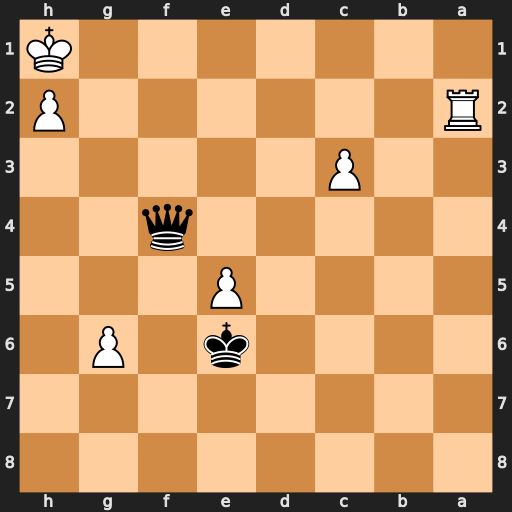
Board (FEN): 8/8/4k1P1/4P3/5q2/2P5/R6P/7K
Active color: b
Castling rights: -
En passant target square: -
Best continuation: Qf1#